Question: I am using Chart.js to draw graphs in my site. Problem is, that I need to change style of in graph data if value of data is 0.
For e.g. I have array (array1) which have this data:
0; 0; 0.125; 0; 0; 0;
So this would display chat like this:

Code that generate style is like this:
'''
function MoreChartOptions(){}
var ChartData = {
labels : labelsArray,
datasets : [{
fillColor : "rgba(52,152,219,1)",
strokeColor : "rgba(52,152,219,0.5)",
pointColor : "rgba(52,152,219,1)",
markerShape :"circle",
pointStrokeColor : "rgba(255,255,255,1.00)",
data : array1,
},
]};
ChartOptions= {canvasBackgroundColor:'rgba(255,255,255,1.00)',spaceLeft:12,spaceRight:12,spaceTop:12, ...
'''
How to change (if it is possible) ChartOptions style (font size - inGraphDataFontSize:12) if value of chart data is 0?
I have try this, but it is not working:
'''
ChartOptions=
{canvasBackgroundColor:'rgba(255,255,255,1.00)', ...
...,
for(a=0;a<array1.length;a++){array1[a] != 0 ? inGraphDataFontSize:12 : inGraphDataFontSize:5}, ...
'''
Realy thanks for help.
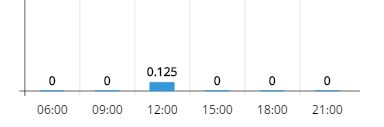
Answer: When you create your chart with your 'new Chart(....)' statement you get back a chart object that you can manipulate and refresh (using the update() function).
So for example if you want your 0 value bars to be red you can do something like this :
'''
var myBarChart = new Chart(document.getElementById("myChart").getContext("2d")).Bar(ChartData, ChartOptions);
for (var key in myBarChart.datasets[0].bars) {
if (myBarChart.datasets[0].bars[key].value == 0) {
// Change 2nd bar to red (display).
myBarChart.datasets[0].bars[key].fillColor = "rgba(255,0,0,0.7)";
myBarChart.datasets[0].bars[key].strokeColor = "rgba(255,0,0,1)";
// Change 2nd bar to red (highlight setting on mouse over)
myBarChart.datasets[0].bars[key].highlightFill = "rgba(212,10,10,0.7)";
myBarChart.datasets[0].bars[key].highlightStroke = "rgba(212,10,10,1)";
}
}
myBarChart.update();
'''
<URL>